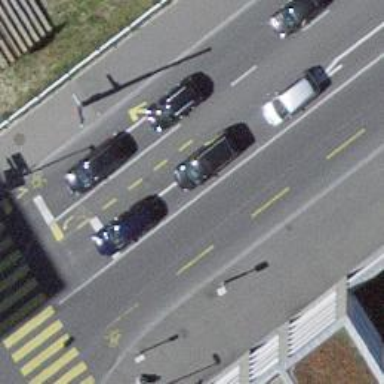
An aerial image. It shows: Enforcement at the location includes traffic signals.